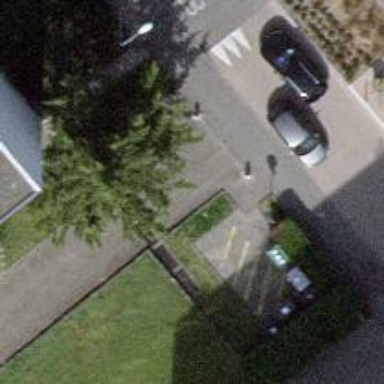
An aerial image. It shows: Pedestrian path with asphalt surface.